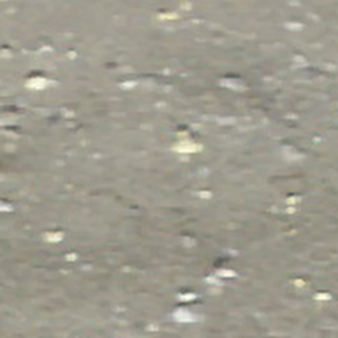
Label: other